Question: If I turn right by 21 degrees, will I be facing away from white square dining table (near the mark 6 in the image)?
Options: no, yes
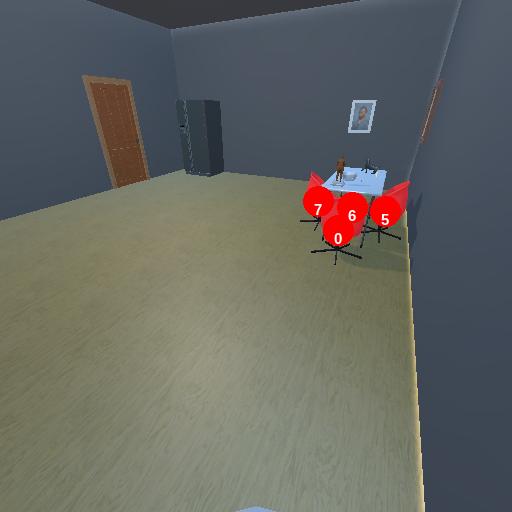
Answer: no